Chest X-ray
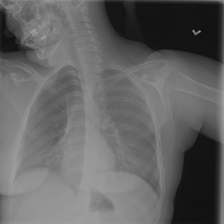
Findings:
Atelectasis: negative
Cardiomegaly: negative
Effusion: negative
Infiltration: positive
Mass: negative
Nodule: negative
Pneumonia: negative
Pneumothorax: negative
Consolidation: negative
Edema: negative
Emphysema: negative
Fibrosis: negative
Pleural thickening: negative
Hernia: negative